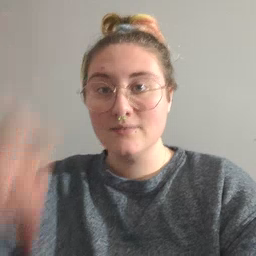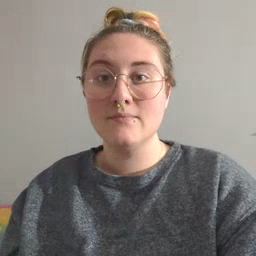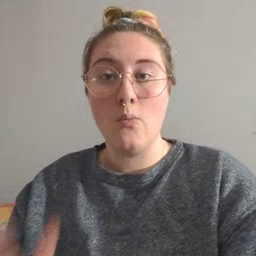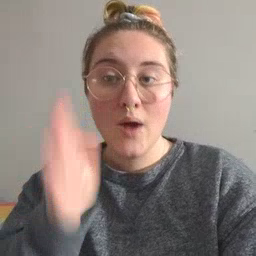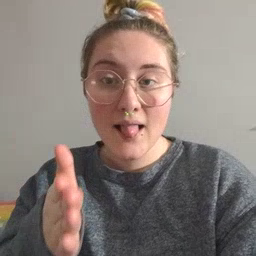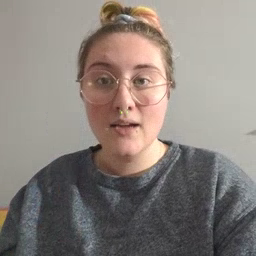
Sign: will